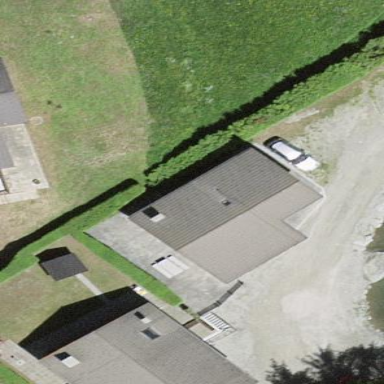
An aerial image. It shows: Simple house.